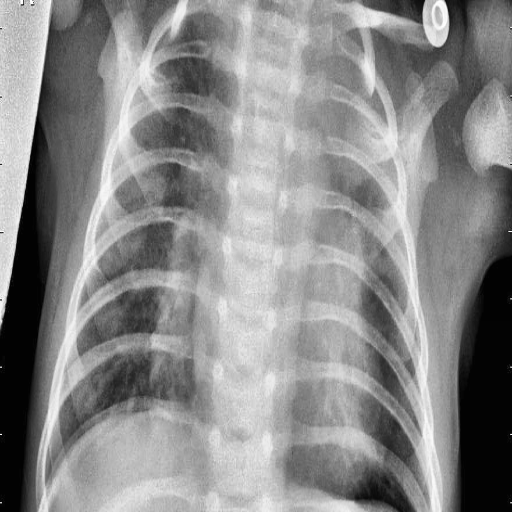
Finding: PNEUMONIA